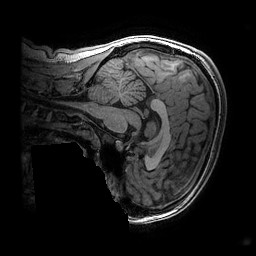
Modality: T1w
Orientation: sagittal
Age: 14
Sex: female
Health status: ill
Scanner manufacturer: ge
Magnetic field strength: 3 T
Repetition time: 0.007664 s
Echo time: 0.00342 s